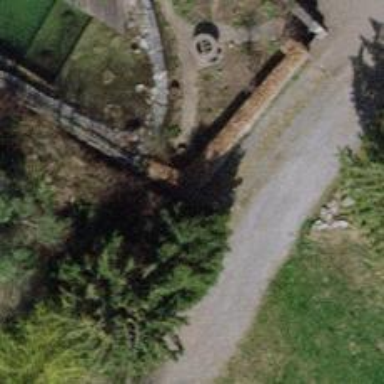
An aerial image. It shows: Hedge barrier.